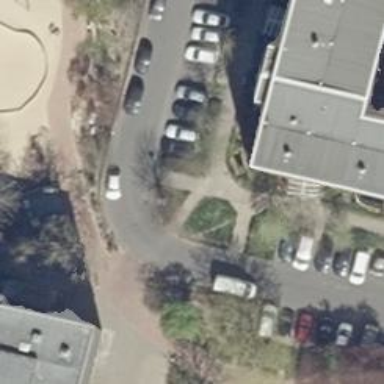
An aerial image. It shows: Sidewalk.